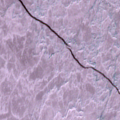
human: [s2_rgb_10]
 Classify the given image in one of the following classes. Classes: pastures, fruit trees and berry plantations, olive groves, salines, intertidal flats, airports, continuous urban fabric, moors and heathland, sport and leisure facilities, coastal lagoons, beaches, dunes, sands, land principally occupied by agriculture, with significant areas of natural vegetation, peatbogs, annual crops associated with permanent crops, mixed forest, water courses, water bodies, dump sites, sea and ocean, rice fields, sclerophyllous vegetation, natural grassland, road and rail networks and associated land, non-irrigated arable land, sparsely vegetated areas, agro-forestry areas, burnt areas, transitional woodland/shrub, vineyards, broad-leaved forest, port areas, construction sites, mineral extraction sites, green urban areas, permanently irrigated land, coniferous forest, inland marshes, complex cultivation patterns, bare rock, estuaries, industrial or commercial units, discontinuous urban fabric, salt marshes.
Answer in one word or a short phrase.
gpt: sea and ocean